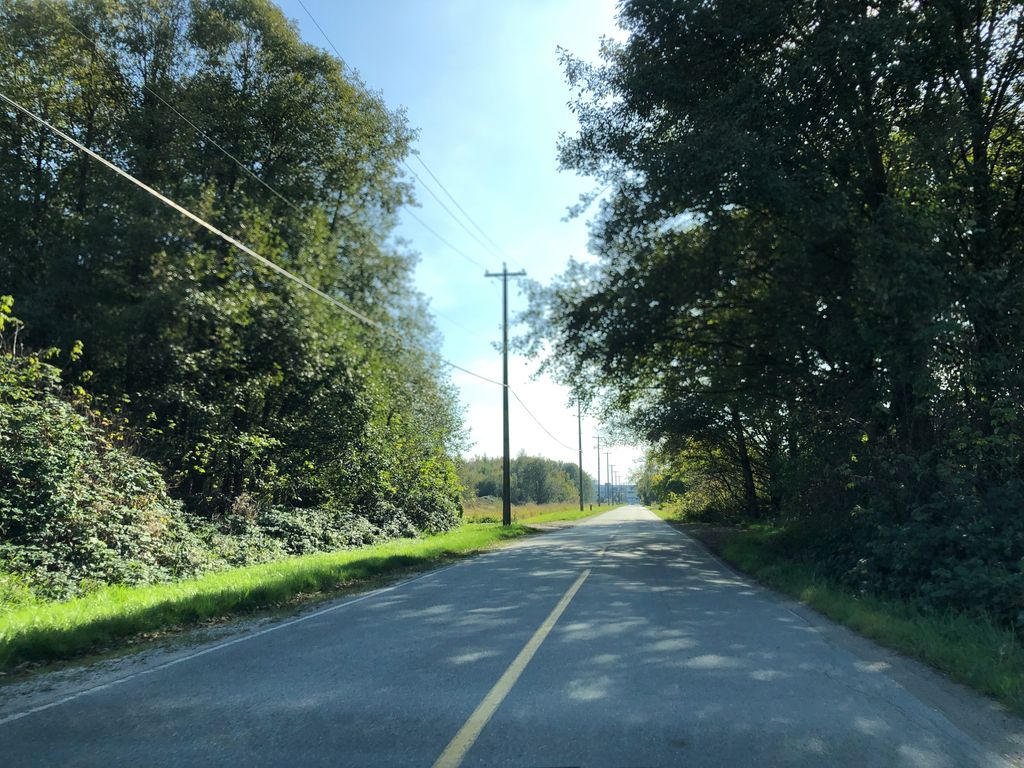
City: vancouver